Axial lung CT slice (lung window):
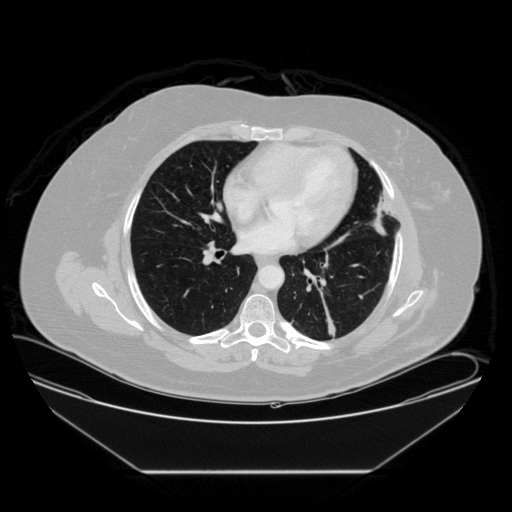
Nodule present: no